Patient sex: F
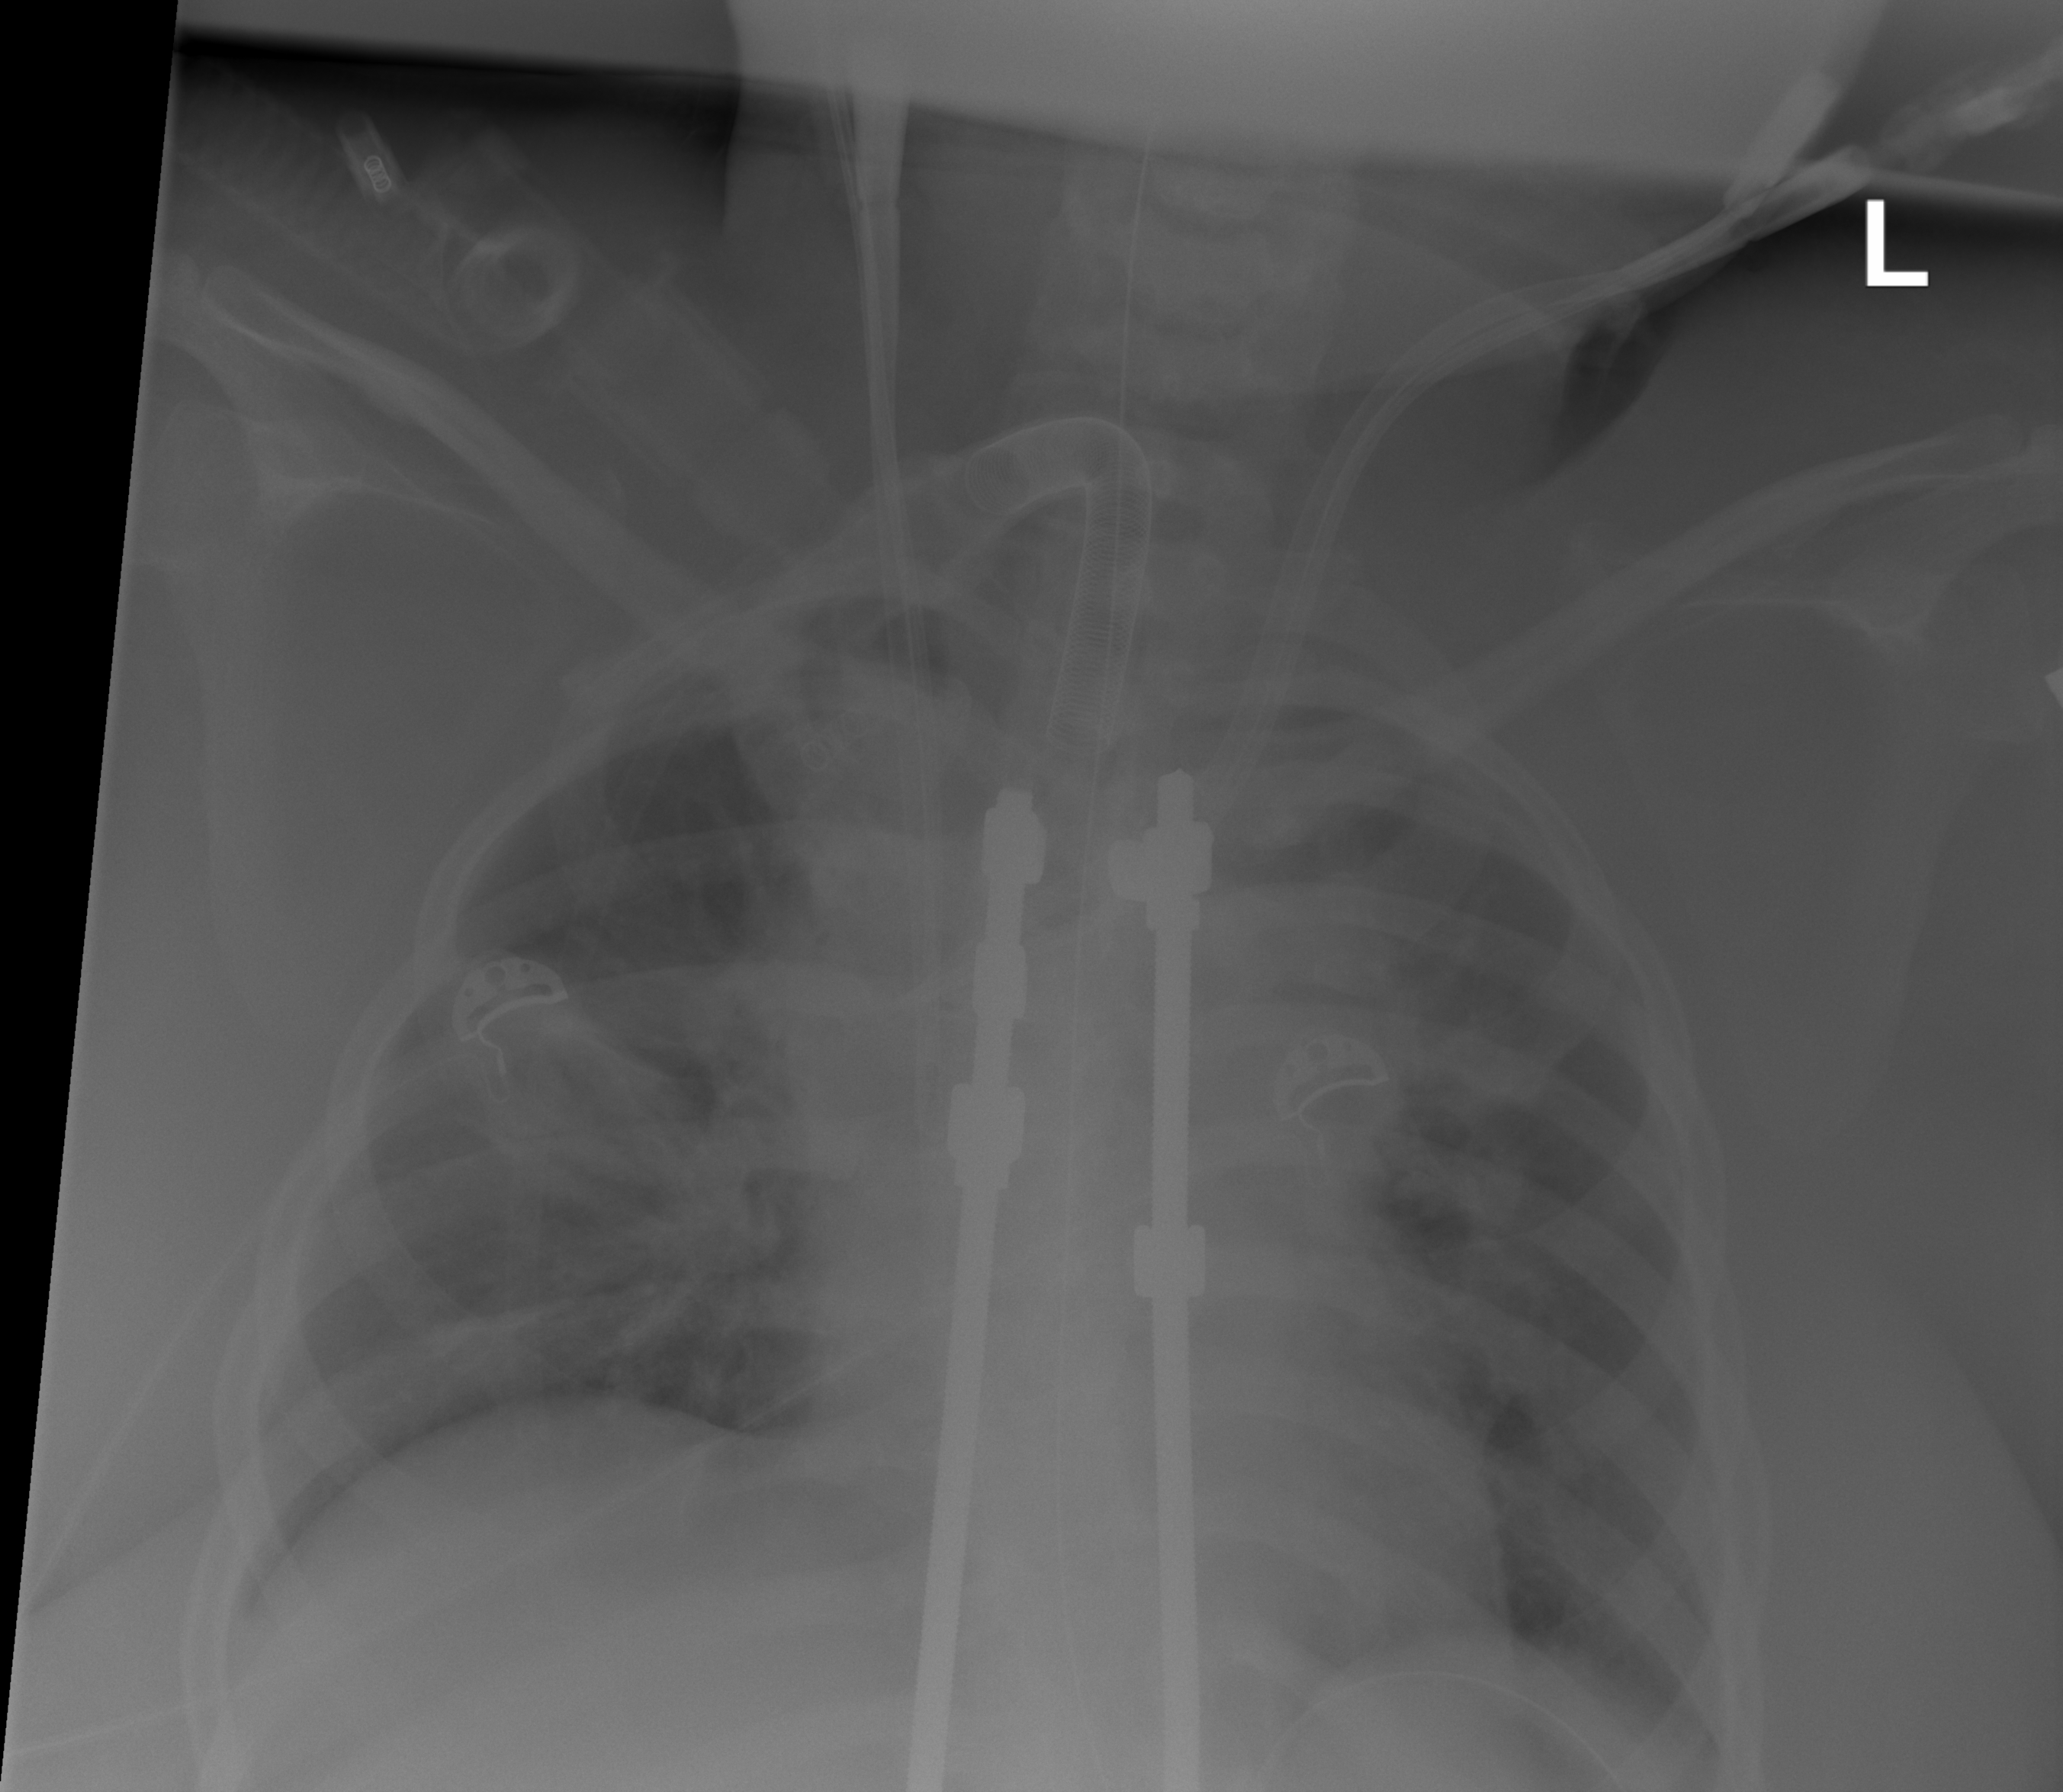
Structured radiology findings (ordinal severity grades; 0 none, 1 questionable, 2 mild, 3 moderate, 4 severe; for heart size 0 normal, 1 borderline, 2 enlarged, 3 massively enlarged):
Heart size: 2
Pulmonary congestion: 2
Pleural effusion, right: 1
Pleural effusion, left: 2
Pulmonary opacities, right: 2
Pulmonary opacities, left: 2
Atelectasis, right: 3
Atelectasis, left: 0